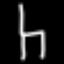
Label: chair